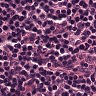
Metastatic tissue present: no